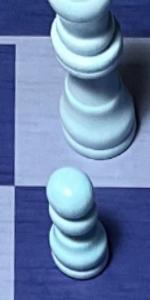
Label: Pawn_White